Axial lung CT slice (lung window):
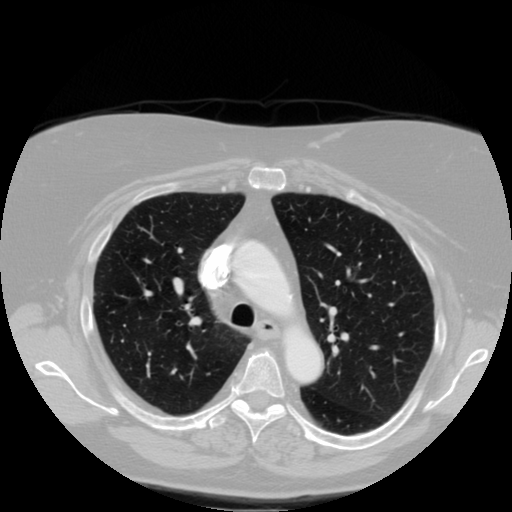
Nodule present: no